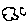
Label: cloud